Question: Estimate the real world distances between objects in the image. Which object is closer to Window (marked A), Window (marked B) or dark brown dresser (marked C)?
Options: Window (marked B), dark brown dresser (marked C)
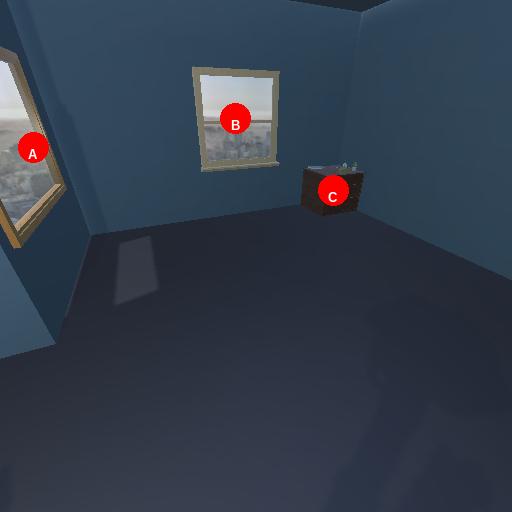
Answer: Window (marked B)